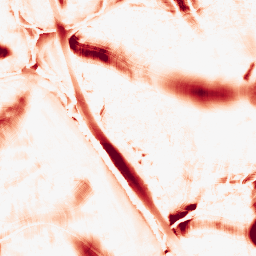
Category: morphological
Decomposition family: morphological_ellipse
Decomposition parameters: operation: opening
width: 50
height: 50
Upsampling method: cubic_catmull_rom
Upsampling parameters: scale: 8
Upsampling scale: 8